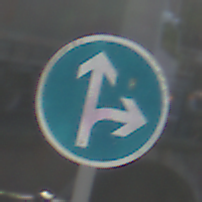
Verkehrszeichen: VorgeschriebeneFahrtrichtungGeradeausOderRechts
Umgebung: Outdoor, Urban
Tageszeit: SunriseSunset
Wetter: PartlyCloudy
Licht: Natural
Jahreszeit: Autumn
Kontrast: HighContrast